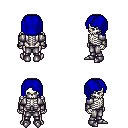
a pixel art fantasy rpg character, male body template, skeleton, steel arm armor, metal pants, blue pageboy hairstyle, metal boots, four views (front, back, left, right), 2x2 character sprite sheet, small pixel art, hard edges, no anti-aliasing